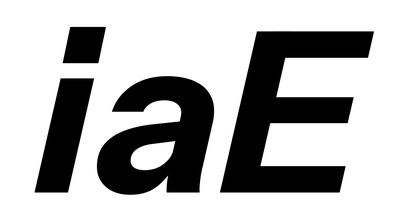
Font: InstrumentSans-Italic_Bold_Italic